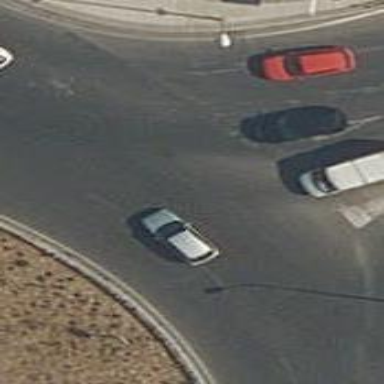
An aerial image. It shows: Asphalt road that is secondary route leading to roundabout.